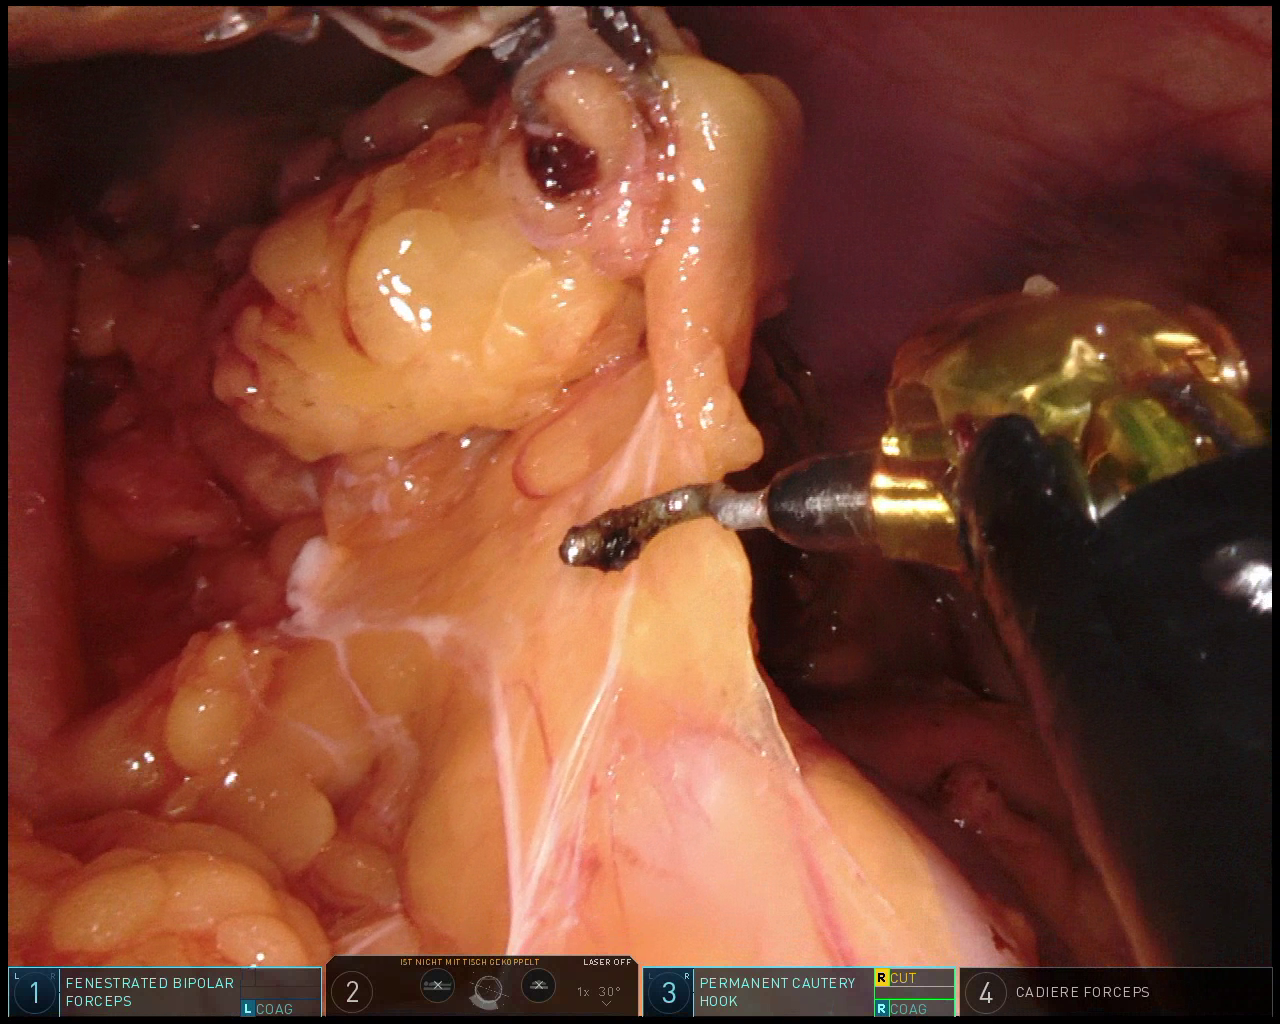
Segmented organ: abdominal_wall
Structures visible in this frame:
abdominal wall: yes
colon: no
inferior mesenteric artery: no
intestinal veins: no
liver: no
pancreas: no
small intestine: no
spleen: no
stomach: yes
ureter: no
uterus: no
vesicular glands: no